Question: I have a player app with a seekbar for volume control inside. I use this code:
'''
@Override
public boolean onKeyDown(int keyCode, KeyEvent event) {
if (keyCode == KeyEvent.KEYCODE_VOLUME_UP)
{
int index = volumeSeekbar.getProgress();
volumeSeekbar.setProgress(index + 1);
return true;
} else if (keyCode == KeyEvent.KEYCODE_VOLUME_DOWN) {
int index = volumeSeekbar.getProgress();
volumeSeekbar.setProgress(index - 1);
return true;
}
return super.onKeyDown(keyCode, event);
}
'''
The code works well. Now when I press hardware volume control down/up button my seekbar moves. But now I have an issue with the volume dialog in Android. When i press the hardware button it doesn't show anymore. I mean the dialog in the picture:

What can I do to fix it and show the volume dialog as usual?
Here is my code for using 'AudioManager':
'''
private void initControls() {
try {
volumeSeekbar = (SeekBar)findViewById(R.id.seekBar1);
audioManager = (AudioManager) getSystemService(Context.AUDIO_SERVICE);
volumeSeekbar.setMax(audioManager.getStreamMaxVolume(AudioManager.STREAM_MUSIC));
volumeSeekbar.setProgress(audioManager
.getStreamVolume(AudioManager.STREAM_MUSIC));
volumeSeekbar.setOnSeekBarChangeListener(new OnSeekBarChangeListener() {
@Override
public void onStopTrackingTouch(SeekBar arg0) {}
@Override
public void onStartTrackingTouch(SeekBar arg0) {}
@Override
public void onProgressChanged(SeekBar arg0, int progress, boolean arg2) {
audioManager.setStreamVolume(AudioManager.STREAM_MUSIC, progress, 0);
}
});
}
...
}
'''
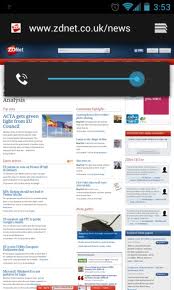
Answer: The dialog is not shown because you are consuming the key event in the 'onKeyDown()' function. Therefore the event is not propagated further and the volume dialog is not shown.
There is a simple solution for this. In the <URL>' function it says that you have to return 'false' to prevent the event from being consumed. Now the dialog will show again.
Nevertheless, I don't think you are using the right approach to receive the information about volume. When the volume dialog shows up, the user can drag the seekbar in it and change the volume, such change is not reflected in calls to 'onKeyDown()' function. You could utilize <URL>' function:
'''
AudioManager audioManager = (AudioManager) mContext.getSystemService(Context.AUDIO_SERVICE);
audioManager.getStreamVolume(AudioManager.STREAM_MUSIC);
'''